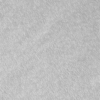
Label: not_dusty